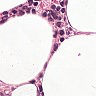
Metastatic tissue present: no